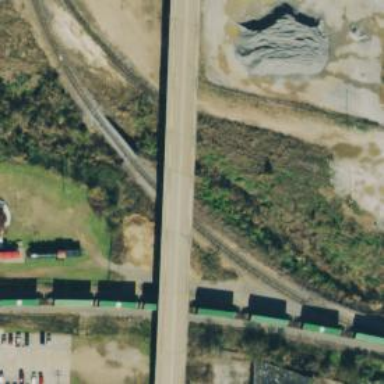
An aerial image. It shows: Abandoned railway.